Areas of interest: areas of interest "Car Dealership"
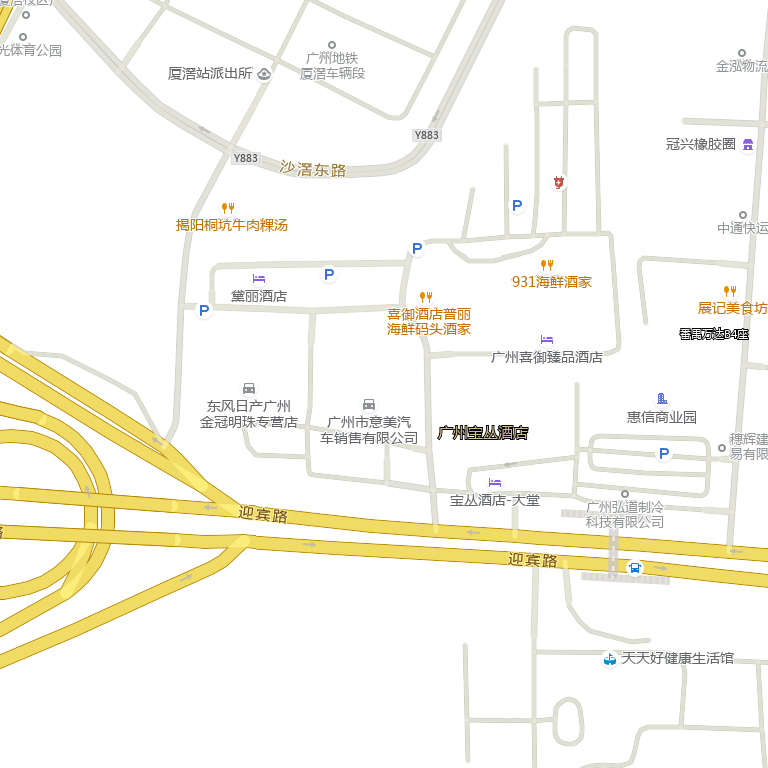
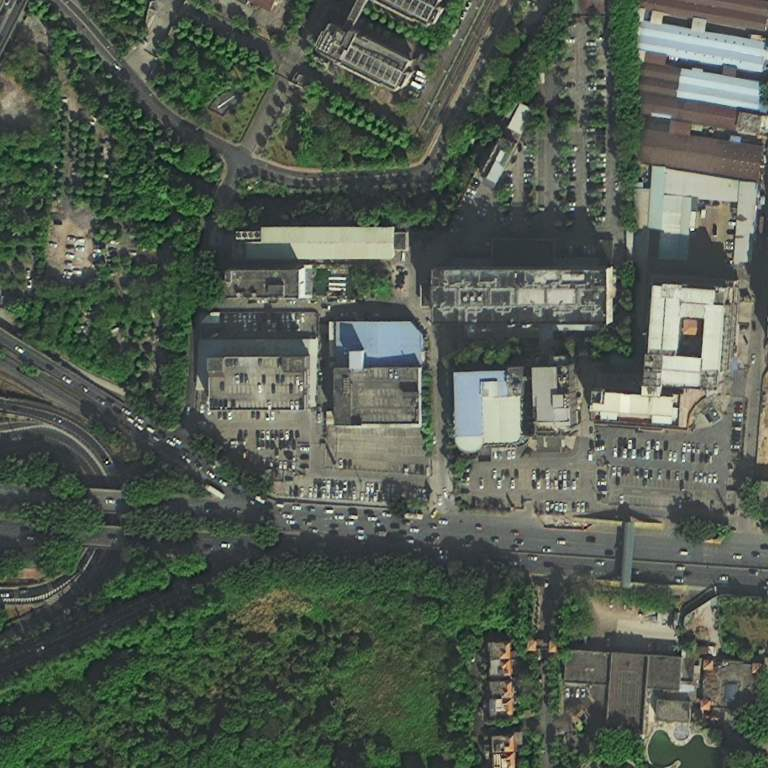